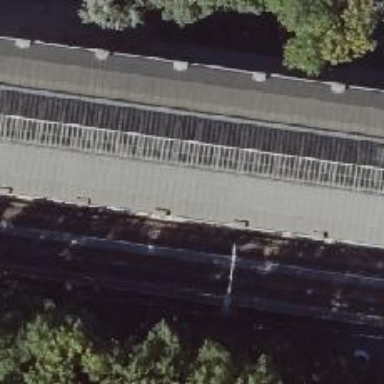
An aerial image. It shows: Viaduct bridge carrying electrified light rail. The railway is built with ballastless technology.